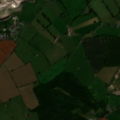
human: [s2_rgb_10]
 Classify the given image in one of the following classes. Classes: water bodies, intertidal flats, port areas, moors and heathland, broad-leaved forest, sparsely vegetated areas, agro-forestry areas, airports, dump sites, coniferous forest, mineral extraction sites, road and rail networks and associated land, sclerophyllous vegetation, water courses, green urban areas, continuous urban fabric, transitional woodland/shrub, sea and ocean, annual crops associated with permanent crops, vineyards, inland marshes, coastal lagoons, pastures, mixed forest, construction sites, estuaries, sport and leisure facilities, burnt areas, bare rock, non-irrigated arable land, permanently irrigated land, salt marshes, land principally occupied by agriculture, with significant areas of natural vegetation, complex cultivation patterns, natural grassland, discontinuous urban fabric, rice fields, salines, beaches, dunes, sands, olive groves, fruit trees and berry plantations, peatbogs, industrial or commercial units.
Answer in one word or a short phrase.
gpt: mineral extraction sites, non-irrigated arable land, pastures, broad-leaved forest